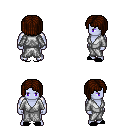
a pixel art fantasy rpg character, male body template, dark elf, purple skin, white robe, gold greaves, brown pageboy hairstyle, black slippers, four views (front, back, left, right), 2x2 character sprite sheet, small pixel art, hard edges, no anti-aliasing